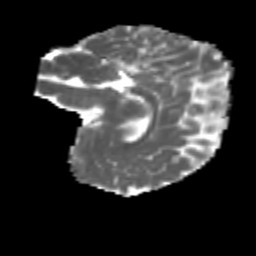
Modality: MD
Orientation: sagittal
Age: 8
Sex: female
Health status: healthy